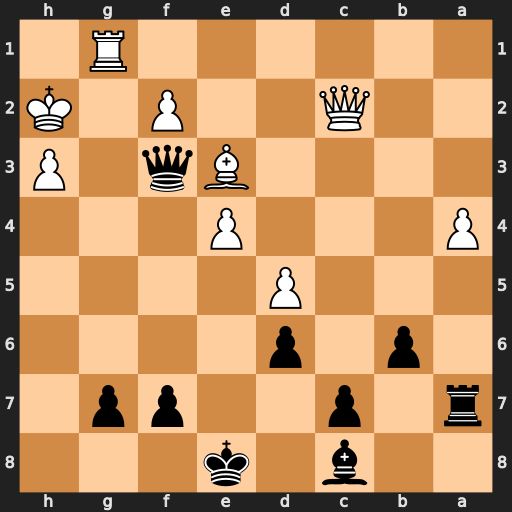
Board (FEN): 2b1k3/r1p2pp1/1p1p4/3P4/P3P3/4Bq1P/2Q2P1K/6R1
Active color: b
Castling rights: -
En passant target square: -
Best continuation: Qxh3#